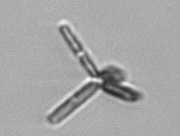
Label: Thalassionema